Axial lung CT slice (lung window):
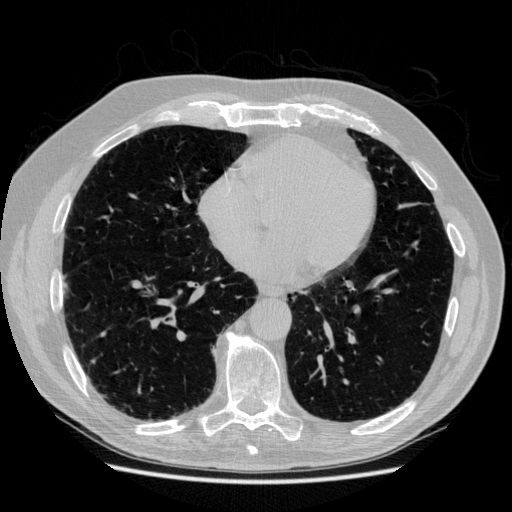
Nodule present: no